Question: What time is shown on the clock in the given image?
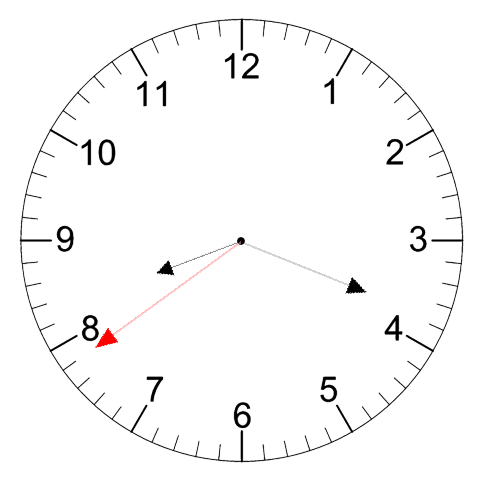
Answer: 08:18:39